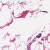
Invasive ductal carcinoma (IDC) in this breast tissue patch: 0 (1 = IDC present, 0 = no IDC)